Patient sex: F
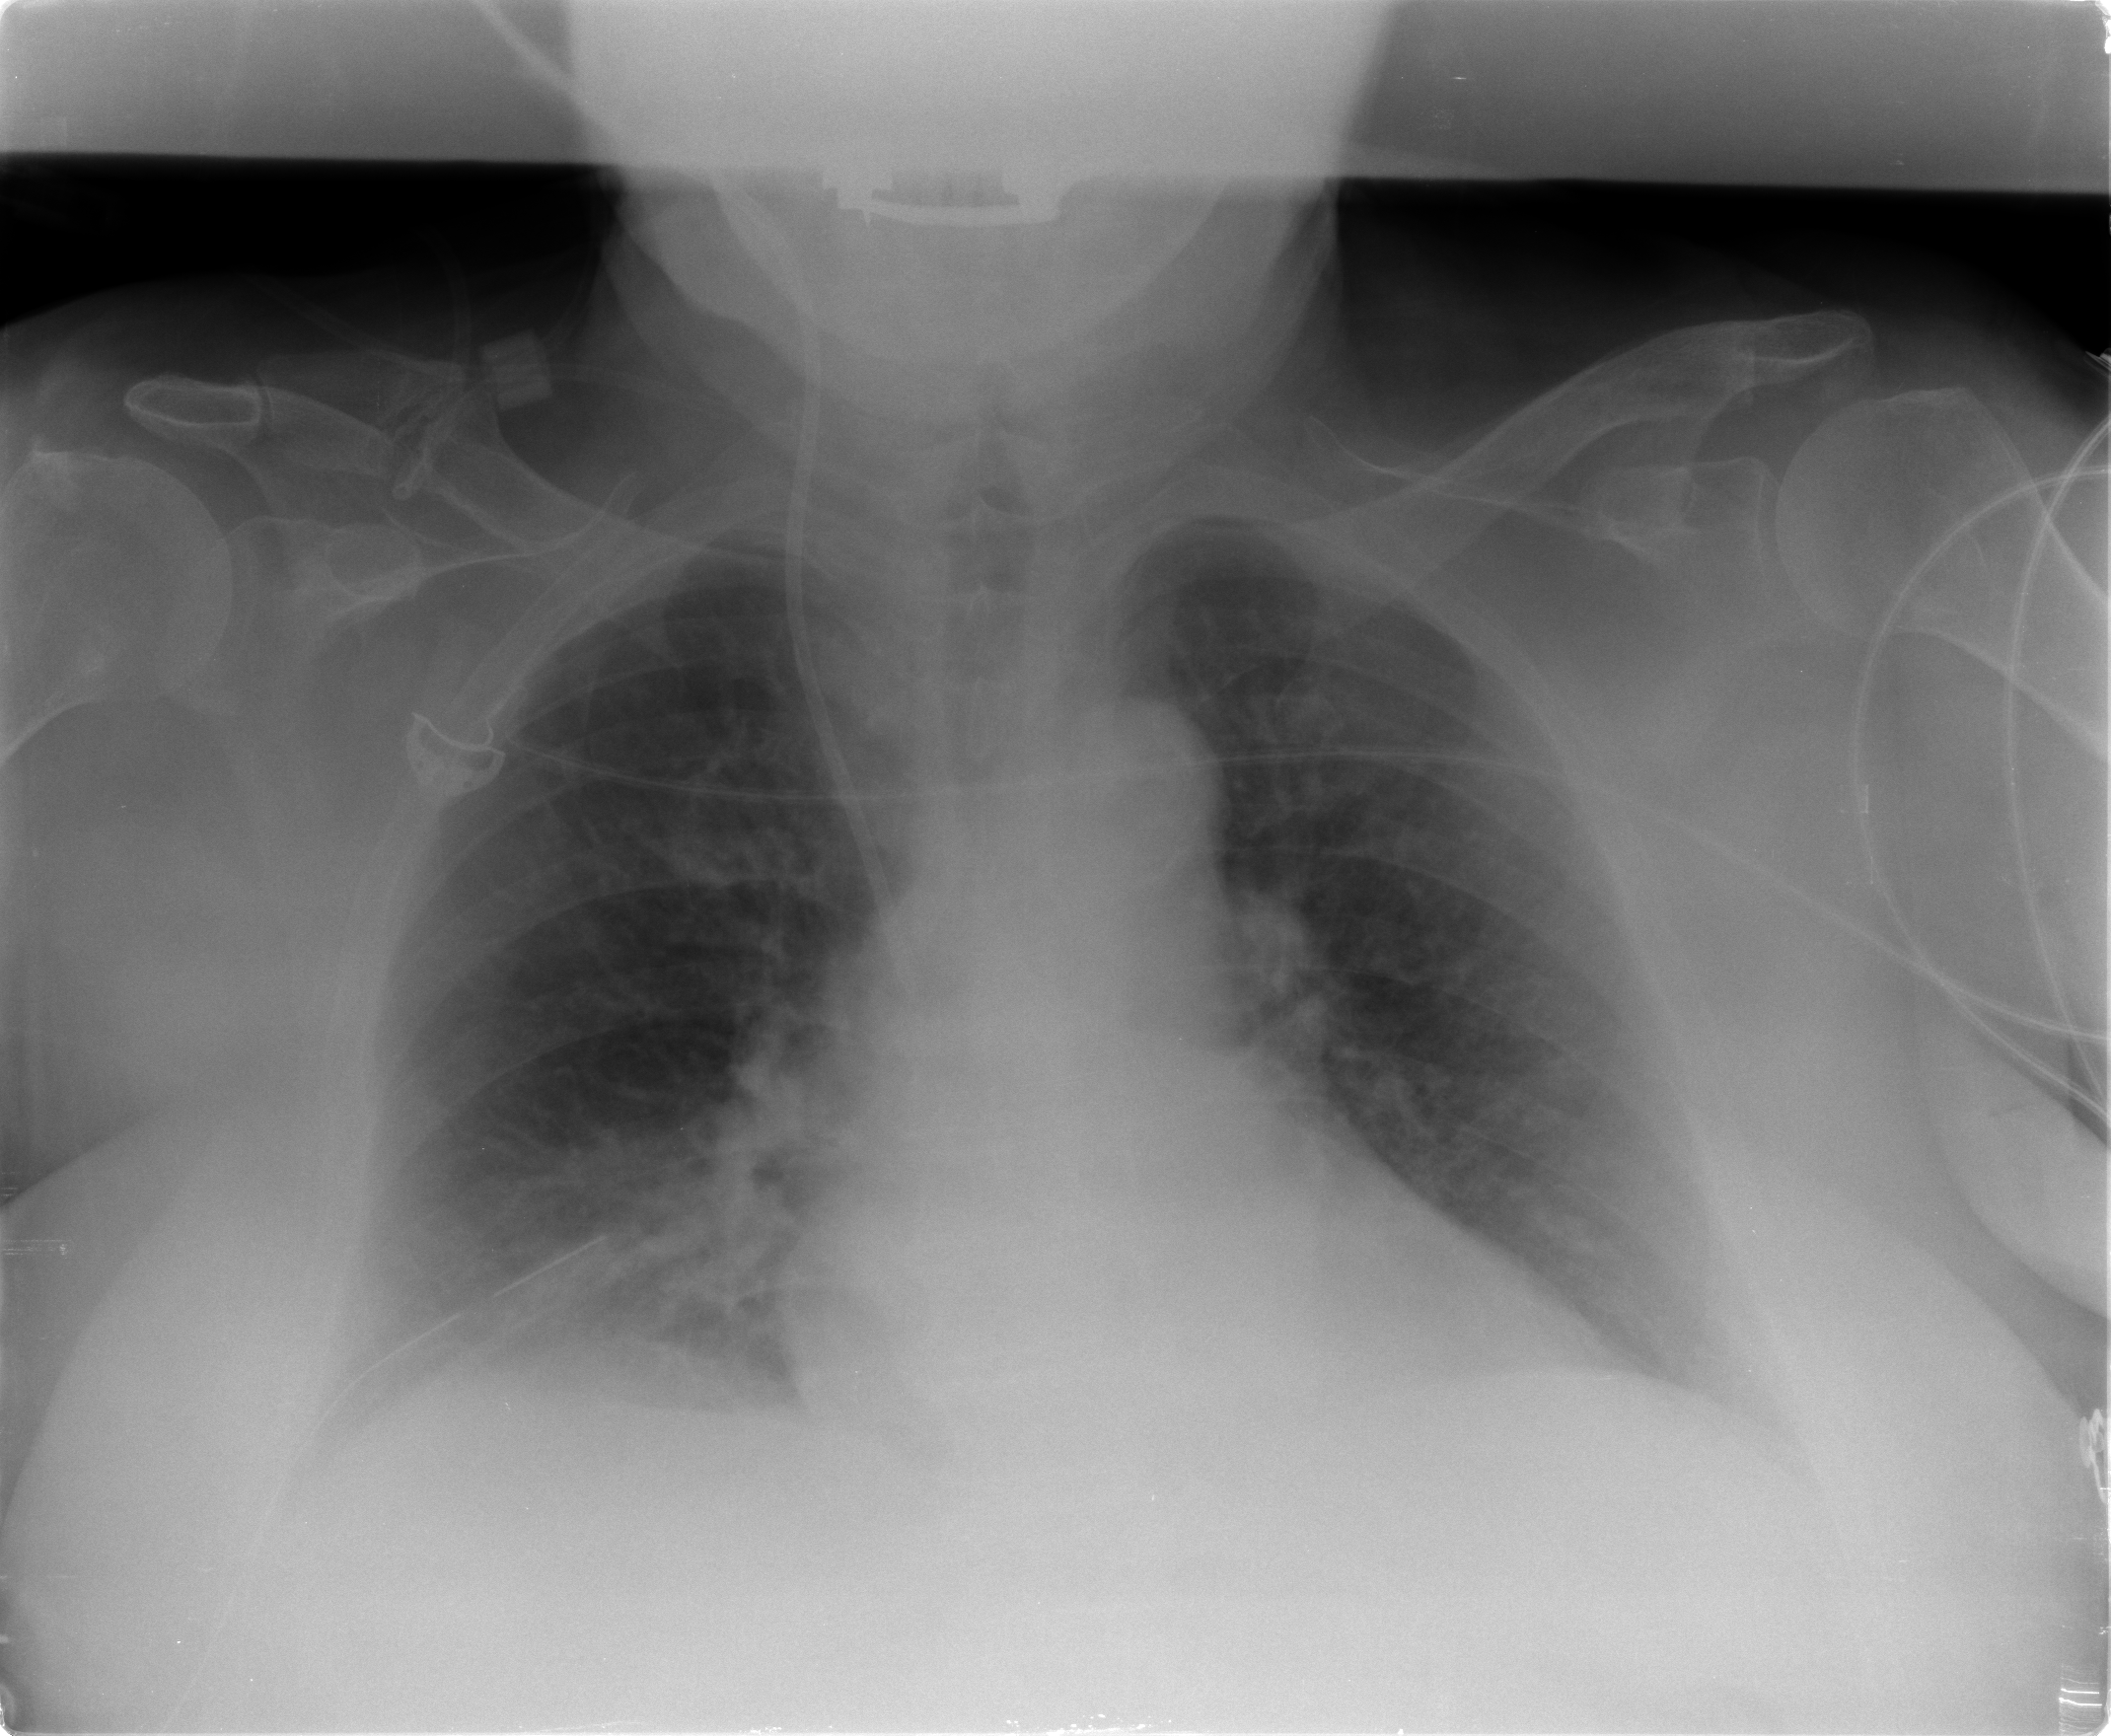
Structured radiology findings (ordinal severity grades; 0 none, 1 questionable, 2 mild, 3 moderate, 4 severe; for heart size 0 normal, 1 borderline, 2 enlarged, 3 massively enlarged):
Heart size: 2
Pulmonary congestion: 1
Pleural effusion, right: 1
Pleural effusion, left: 0
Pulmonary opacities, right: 0
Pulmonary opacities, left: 0
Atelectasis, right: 1
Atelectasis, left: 0